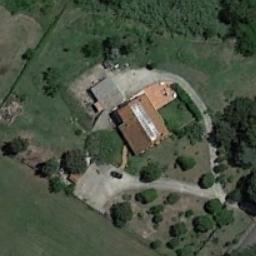
Label: residential